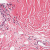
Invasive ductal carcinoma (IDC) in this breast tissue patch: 0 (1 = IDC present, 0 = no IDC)